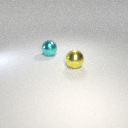
large yellow metal sphere to the right of large cyan metal sphere